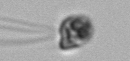
Label: flagellate_morphotype1